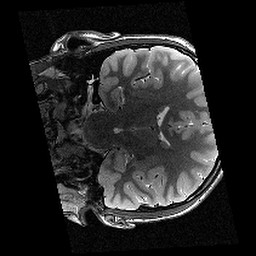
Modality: T2w
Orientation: coronal
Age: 12
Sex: male
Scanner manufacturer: siemens
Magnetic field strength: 3 T
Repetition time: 9.23 s
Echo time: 0.067 s